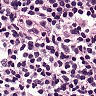
Metastatic tissue present: no